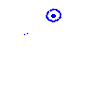
Particle: electron